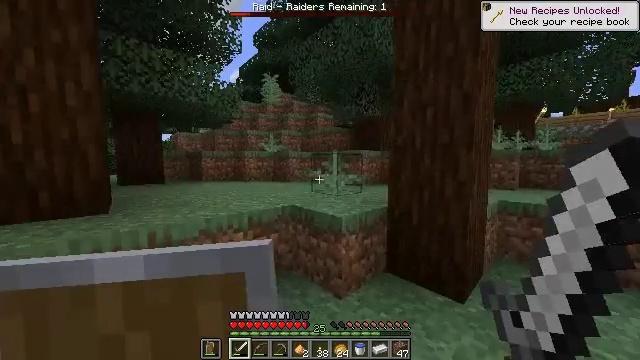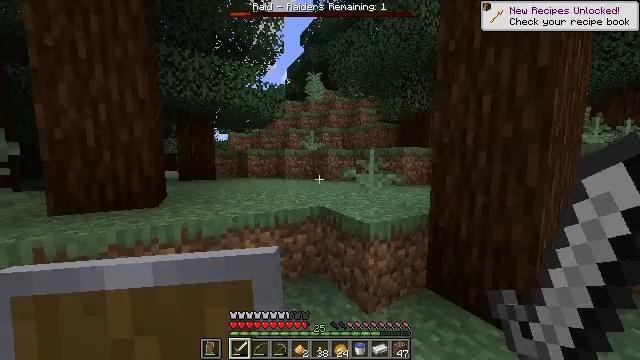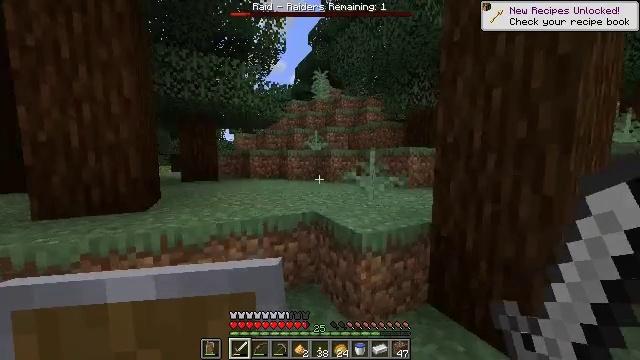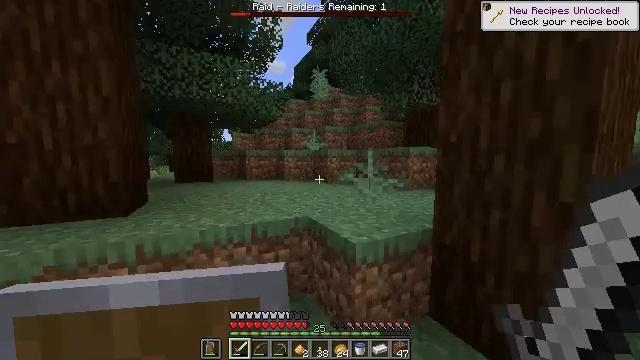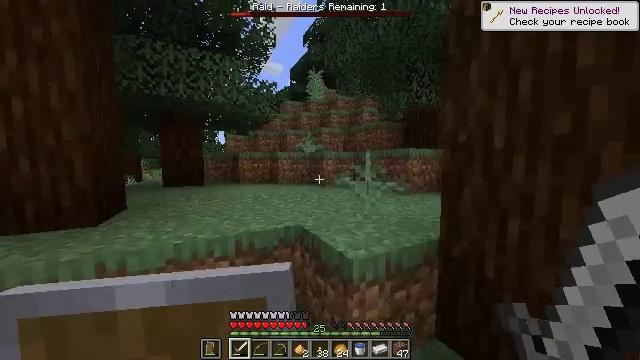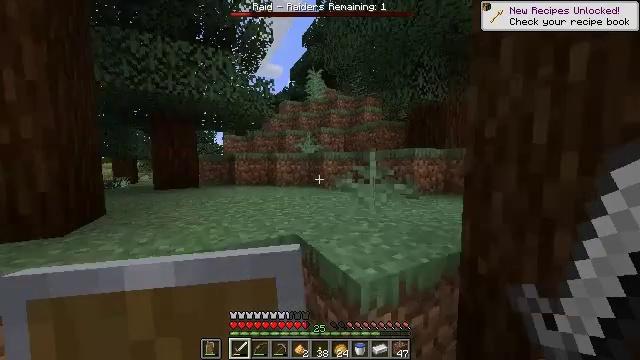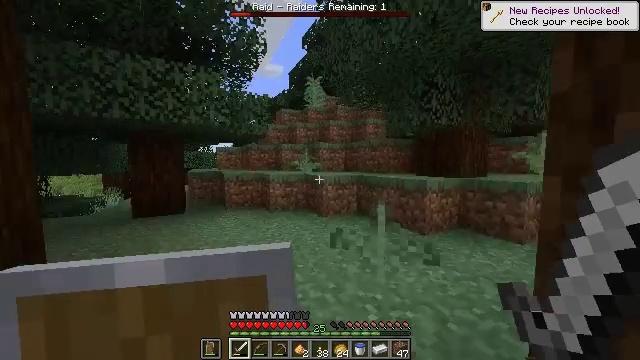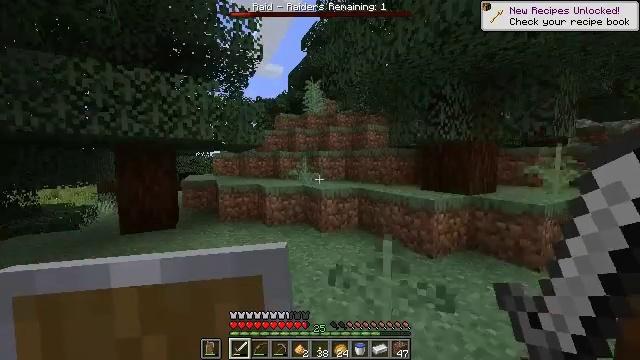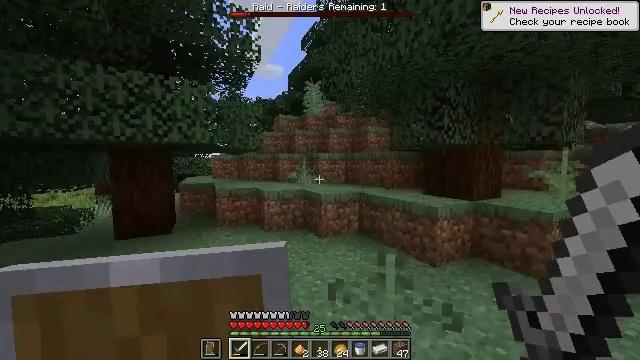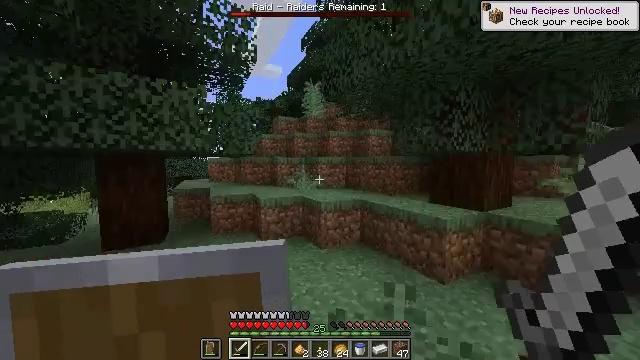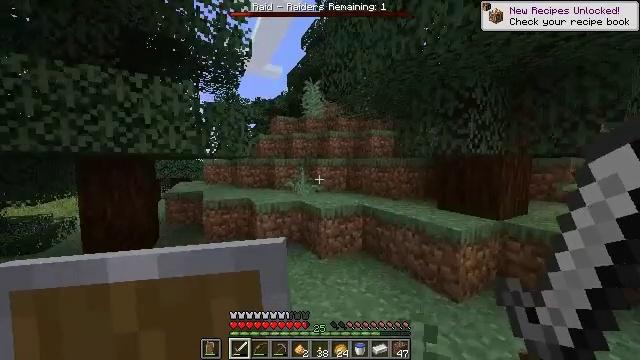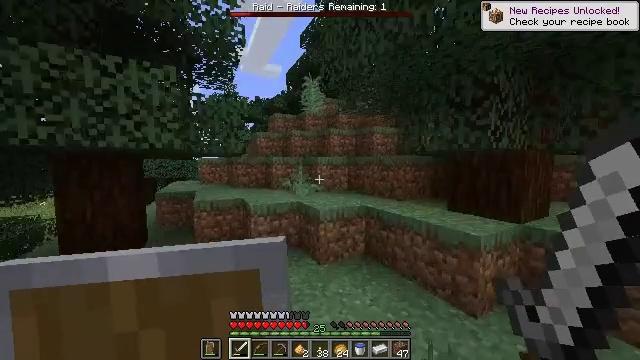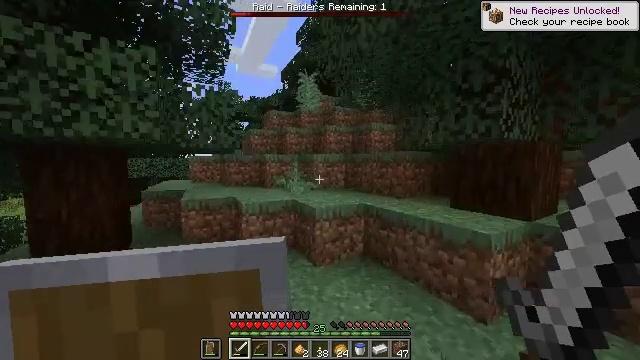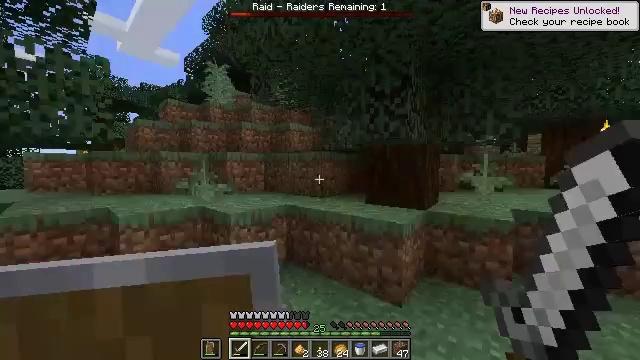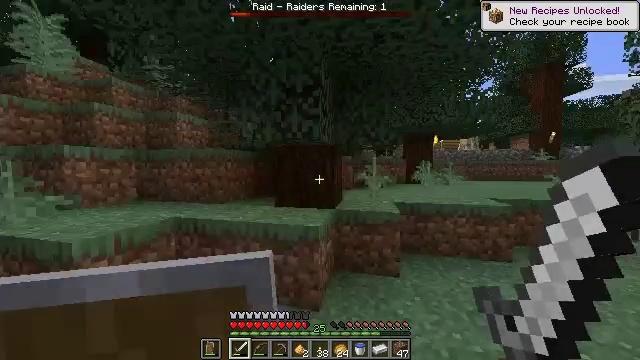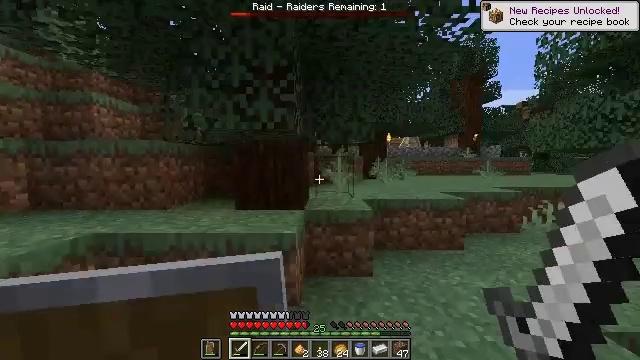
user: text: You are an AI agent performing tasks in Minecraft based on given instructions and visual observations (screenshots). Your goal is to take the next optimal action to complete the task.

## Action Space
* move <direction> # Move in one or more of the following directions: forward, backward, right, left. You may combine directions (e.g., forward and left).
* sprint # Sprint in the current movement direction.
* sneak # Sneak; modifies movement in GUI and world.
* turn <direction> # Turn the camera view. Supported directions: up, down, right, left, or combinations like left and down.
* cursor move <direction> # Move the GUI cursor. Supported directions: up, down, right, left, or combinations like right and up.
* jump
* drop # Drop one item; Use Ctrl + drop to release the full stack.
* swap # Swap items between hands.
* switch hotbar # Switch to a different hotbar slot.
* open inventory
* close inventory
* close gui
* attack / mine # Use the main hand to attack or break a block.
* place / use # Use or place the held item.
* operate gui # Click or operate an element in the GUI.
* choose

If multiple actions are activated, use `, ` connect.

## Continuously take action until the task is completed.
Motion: motion action
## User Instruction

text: Punch the spruce leaves to get saplings.
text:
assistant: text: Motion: move forward and move right, turn left
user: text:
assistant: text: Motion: move forward, turn left
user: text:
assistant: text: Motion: move forward
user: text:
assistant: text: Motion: move forward
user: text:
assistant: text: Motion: move forward, jump
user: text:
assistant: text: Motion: move forward, jump
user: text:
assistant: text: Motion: move forward, jump
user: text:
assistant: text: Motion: move forward, jump
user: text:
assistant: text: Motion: move forward
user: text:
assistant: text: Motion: move forward
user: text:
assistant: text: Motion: move forward
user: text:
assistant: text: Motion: move forward, turn right
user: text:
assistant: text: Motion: move forward, turn right and up
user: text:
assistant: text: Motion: move forward, turn right
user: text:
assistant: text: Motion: move forward and move left, turn right and down
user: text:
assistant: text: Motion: move forward and move left
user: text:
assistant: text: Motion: move forward and move left, turn left
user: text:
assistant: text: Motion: move forward and move left, turn left
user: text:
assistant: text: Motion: move forward and move left, turn left
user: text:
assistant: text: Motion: move forward and move left, turn left and up
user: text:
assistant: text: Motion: move forward, turn left and up
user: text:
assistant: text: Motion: move forward, turn left and up, jump
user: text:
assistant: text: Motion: move forward, jump
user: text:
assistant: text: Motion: move forward, jump
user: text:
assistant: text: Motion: move forward, jump
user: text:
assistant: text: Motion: move forward, turn right and up
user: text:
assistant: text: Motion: move forward, turn right and up
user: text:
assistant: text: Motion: move forward, turn right
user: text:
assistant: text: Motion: move forward
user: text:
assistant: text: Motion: move forward and move left